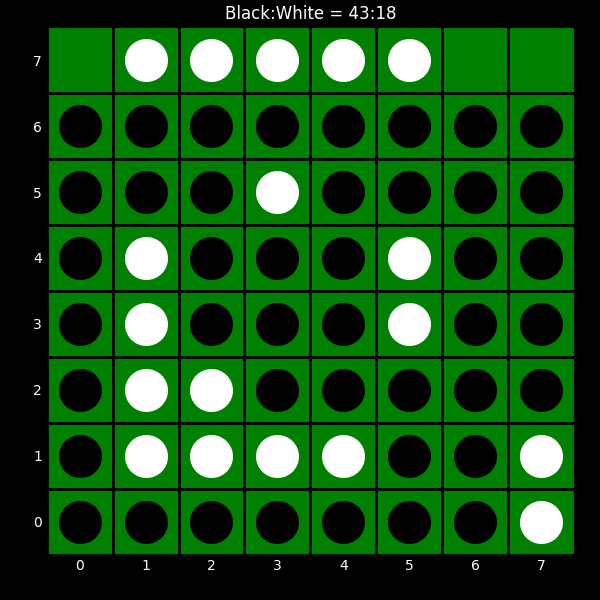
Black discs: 43
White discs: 18